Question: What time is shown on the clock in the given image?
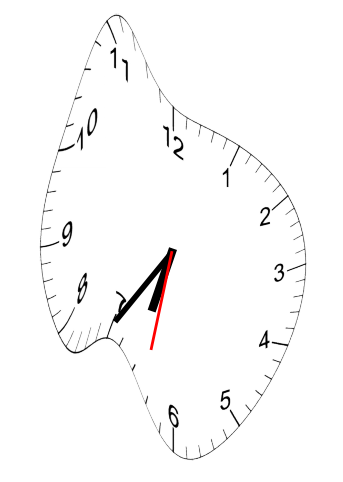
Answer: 06:35:32